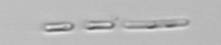
Label: Skeletonema